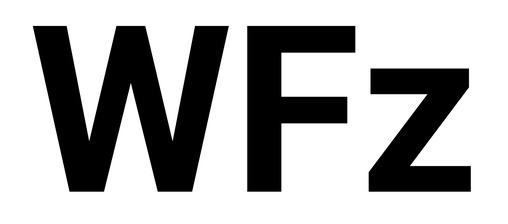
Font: Roboto_Bold